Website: lowes
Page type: newsletter-management
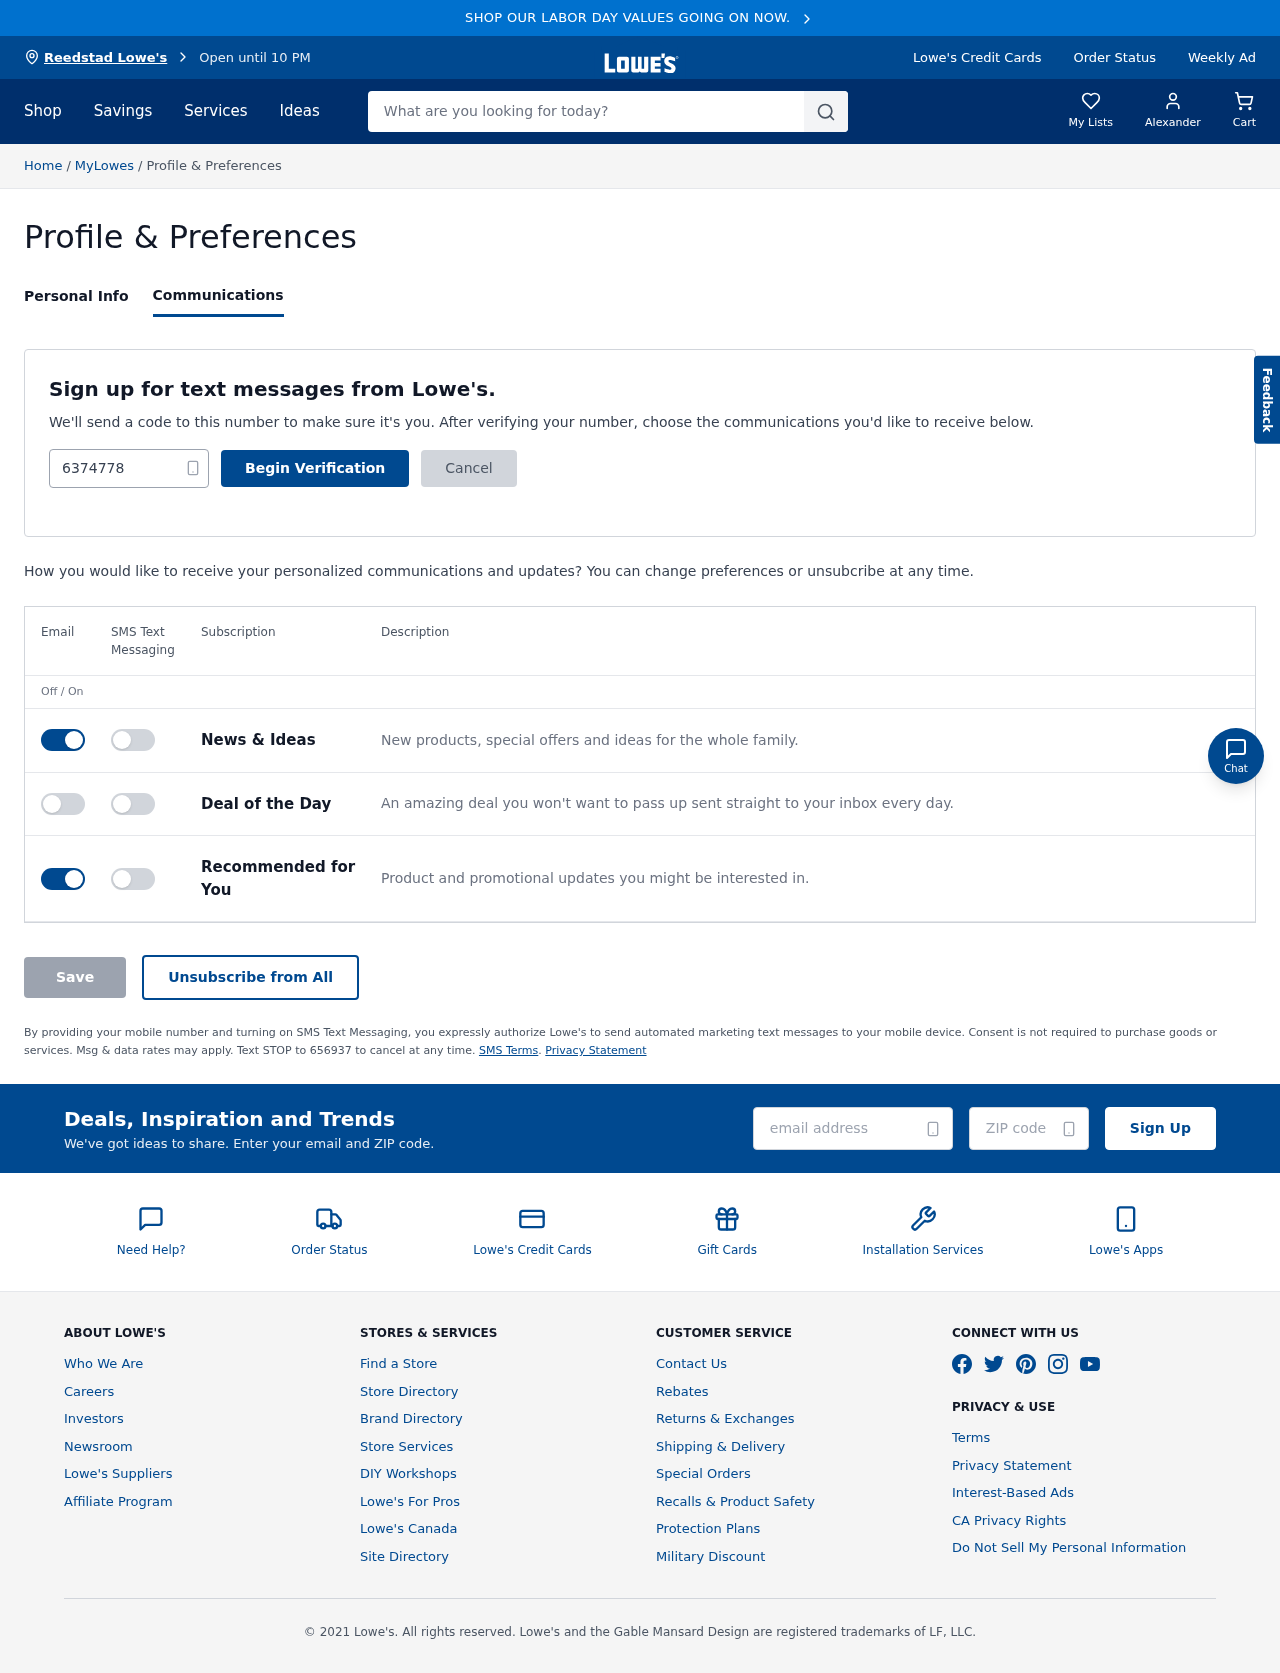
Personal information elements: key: PII_CITY
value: Reedstad Lowe's
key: PII_EMAIL
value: alexander.wright@hotmail.com
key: PII_FIRSTNAME
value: Alexander
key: PII_PHONE
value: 6374778435
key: PII_POSTCODE
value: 10664
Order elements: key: ORDER_NUM_ITEMS
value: Cart
Search elements: key: HEADER_SEARCH
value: What are you looking for today?